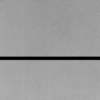
Label: dusty